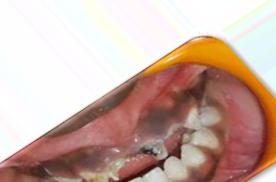
Condition: Caries